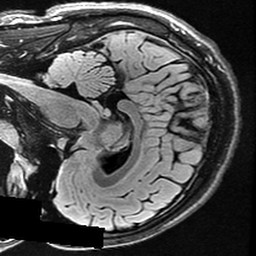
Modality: T2w
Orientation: sagittal
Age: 24
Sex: male
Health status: healthy
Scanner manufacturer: ge
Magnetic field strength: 3 T
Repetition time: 12 s
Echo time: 0.09548 s